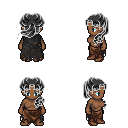
a pixel art fantasy rpg character, female body template, human, dark skin, black tattered cape, robe skirt, gray princess hairstyle, brown shoes, four views (front, back, left, right), 2x2 character sprite sheet, small pixel art, hard edges, no anti-aliasing